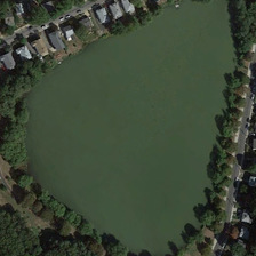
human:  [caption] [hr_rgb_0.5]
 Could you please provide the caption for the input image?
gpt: there is a pond with green water surrounded by trees and some houses .

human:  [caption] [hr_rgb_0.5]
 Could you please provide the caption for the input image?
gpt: This is a circular triangular lake with roads, trees and houses along the way.

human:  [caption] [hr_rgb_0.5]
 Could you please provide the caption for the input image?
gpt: Here is a round triangular Lake built along a road tree and a house.

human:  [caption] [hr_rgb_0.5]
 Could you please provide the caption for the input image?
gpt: rows of houses and roads surrounds this green triangular pond .

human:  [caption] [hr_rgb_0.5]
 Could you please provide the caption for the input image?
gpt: Here is a triangular lake rounded with tree roads and houses built long.